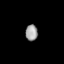
Tissue: lung
Cell type: T cells
Senescence score: 0.2063
Nuclear area (px): 191
Mean DAPI intensity: 158.419